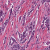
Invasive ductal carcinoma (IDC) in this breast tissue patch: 1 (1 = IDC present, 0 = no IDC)